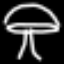
Label: mushroom